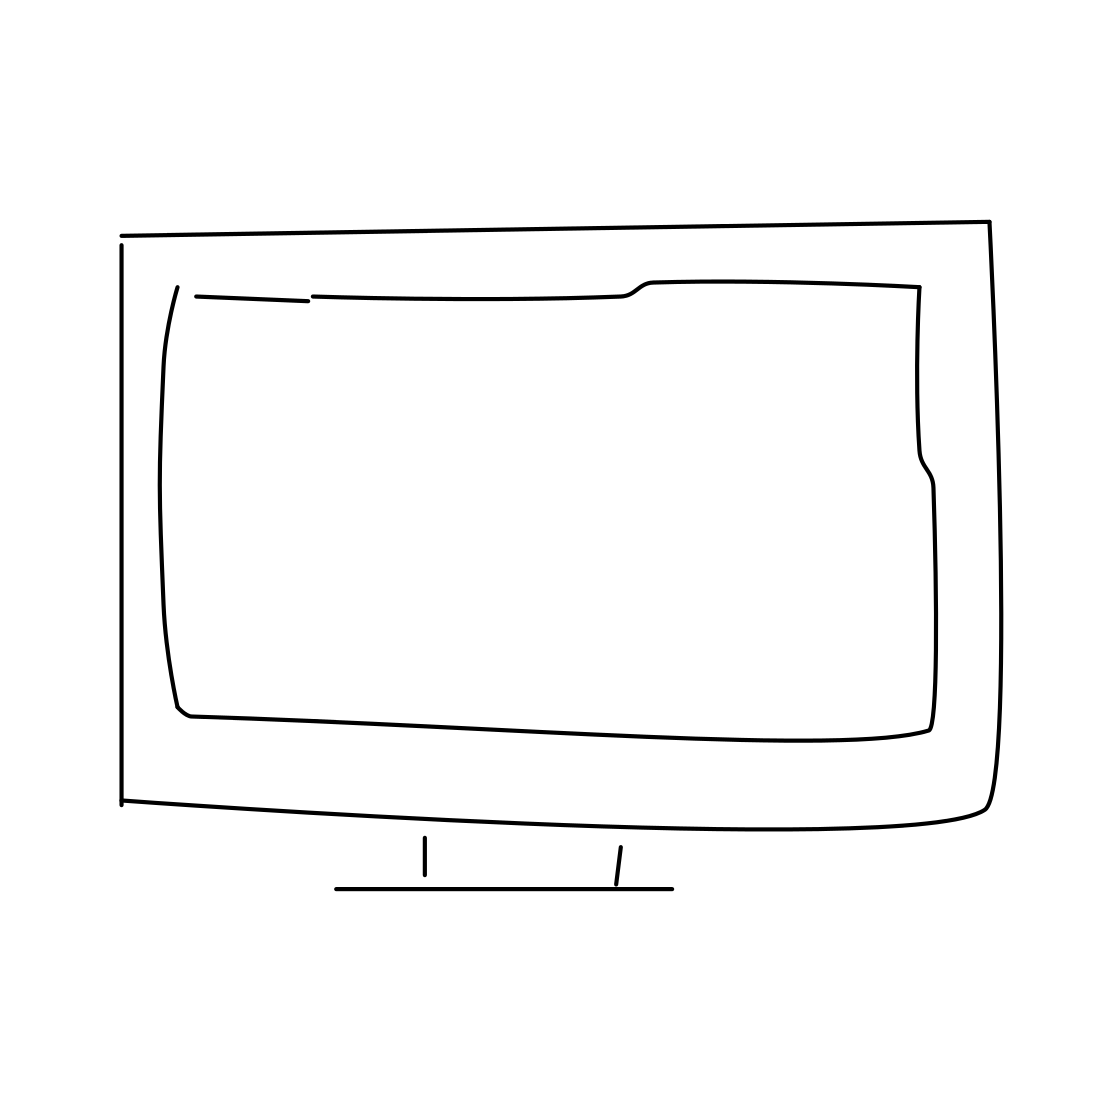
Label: tv